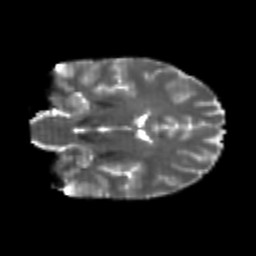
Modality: T2w
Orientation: coronal
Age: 22
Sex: male
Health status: healthy
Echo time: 0.074 s